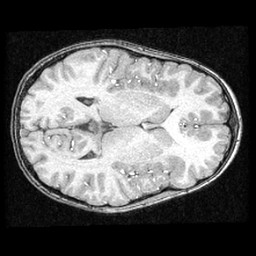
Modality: T1w
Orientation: axial
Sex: female
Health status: ill
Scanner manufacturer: ge
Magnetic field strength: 1.5 T
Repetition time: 21 s
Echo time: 0.008 s